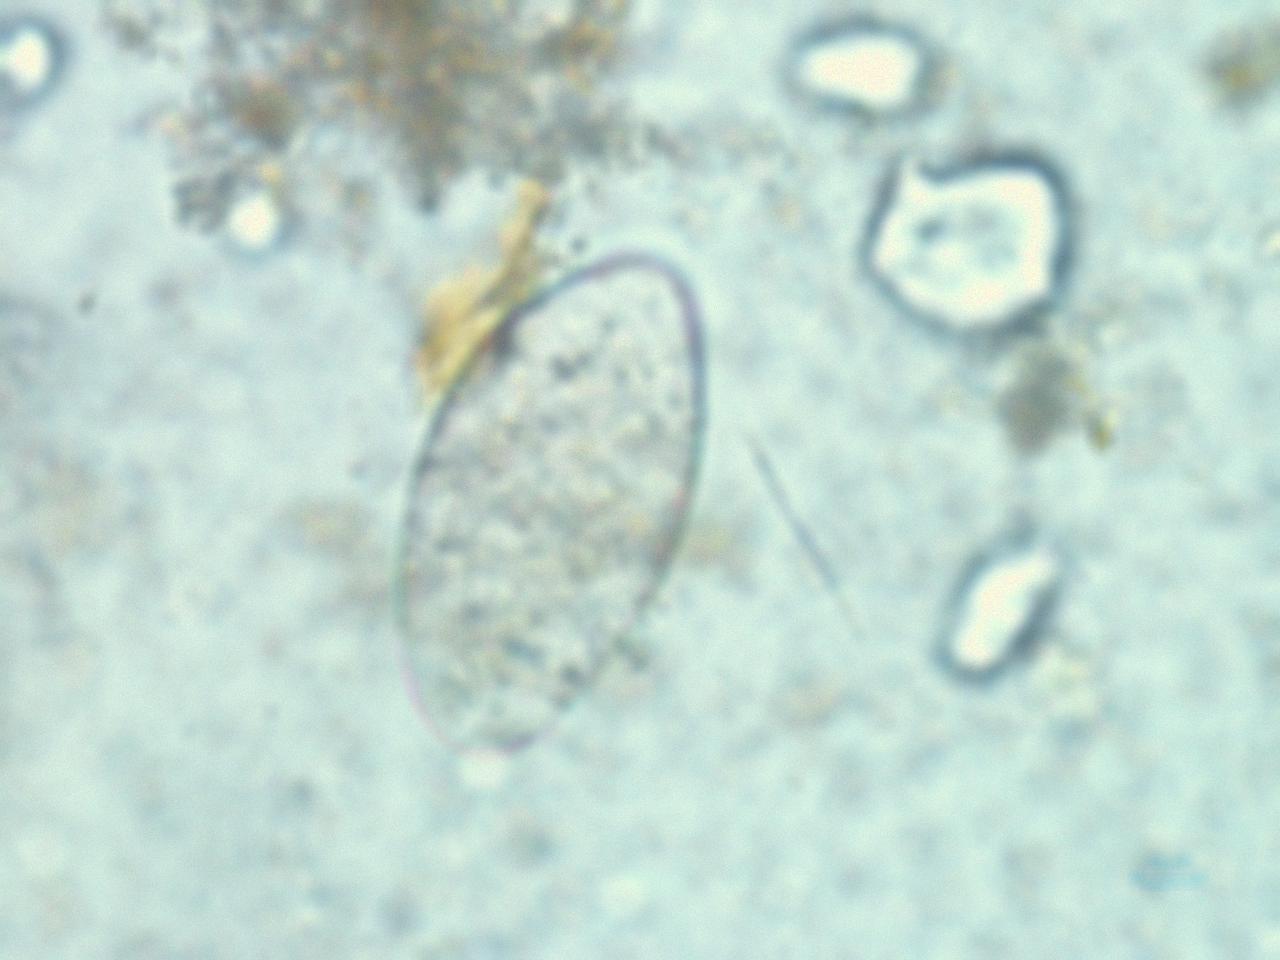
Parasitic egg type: Fasciolopsis buski